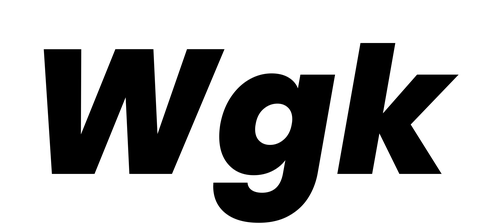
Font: Poppins-ExtraBoldItalic